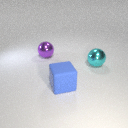
large blue rubber cube to the left of large cyan metal sphere